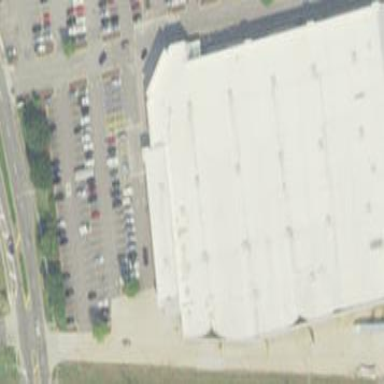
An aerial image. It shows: Wholesale shop located in commercial building.